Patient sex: M
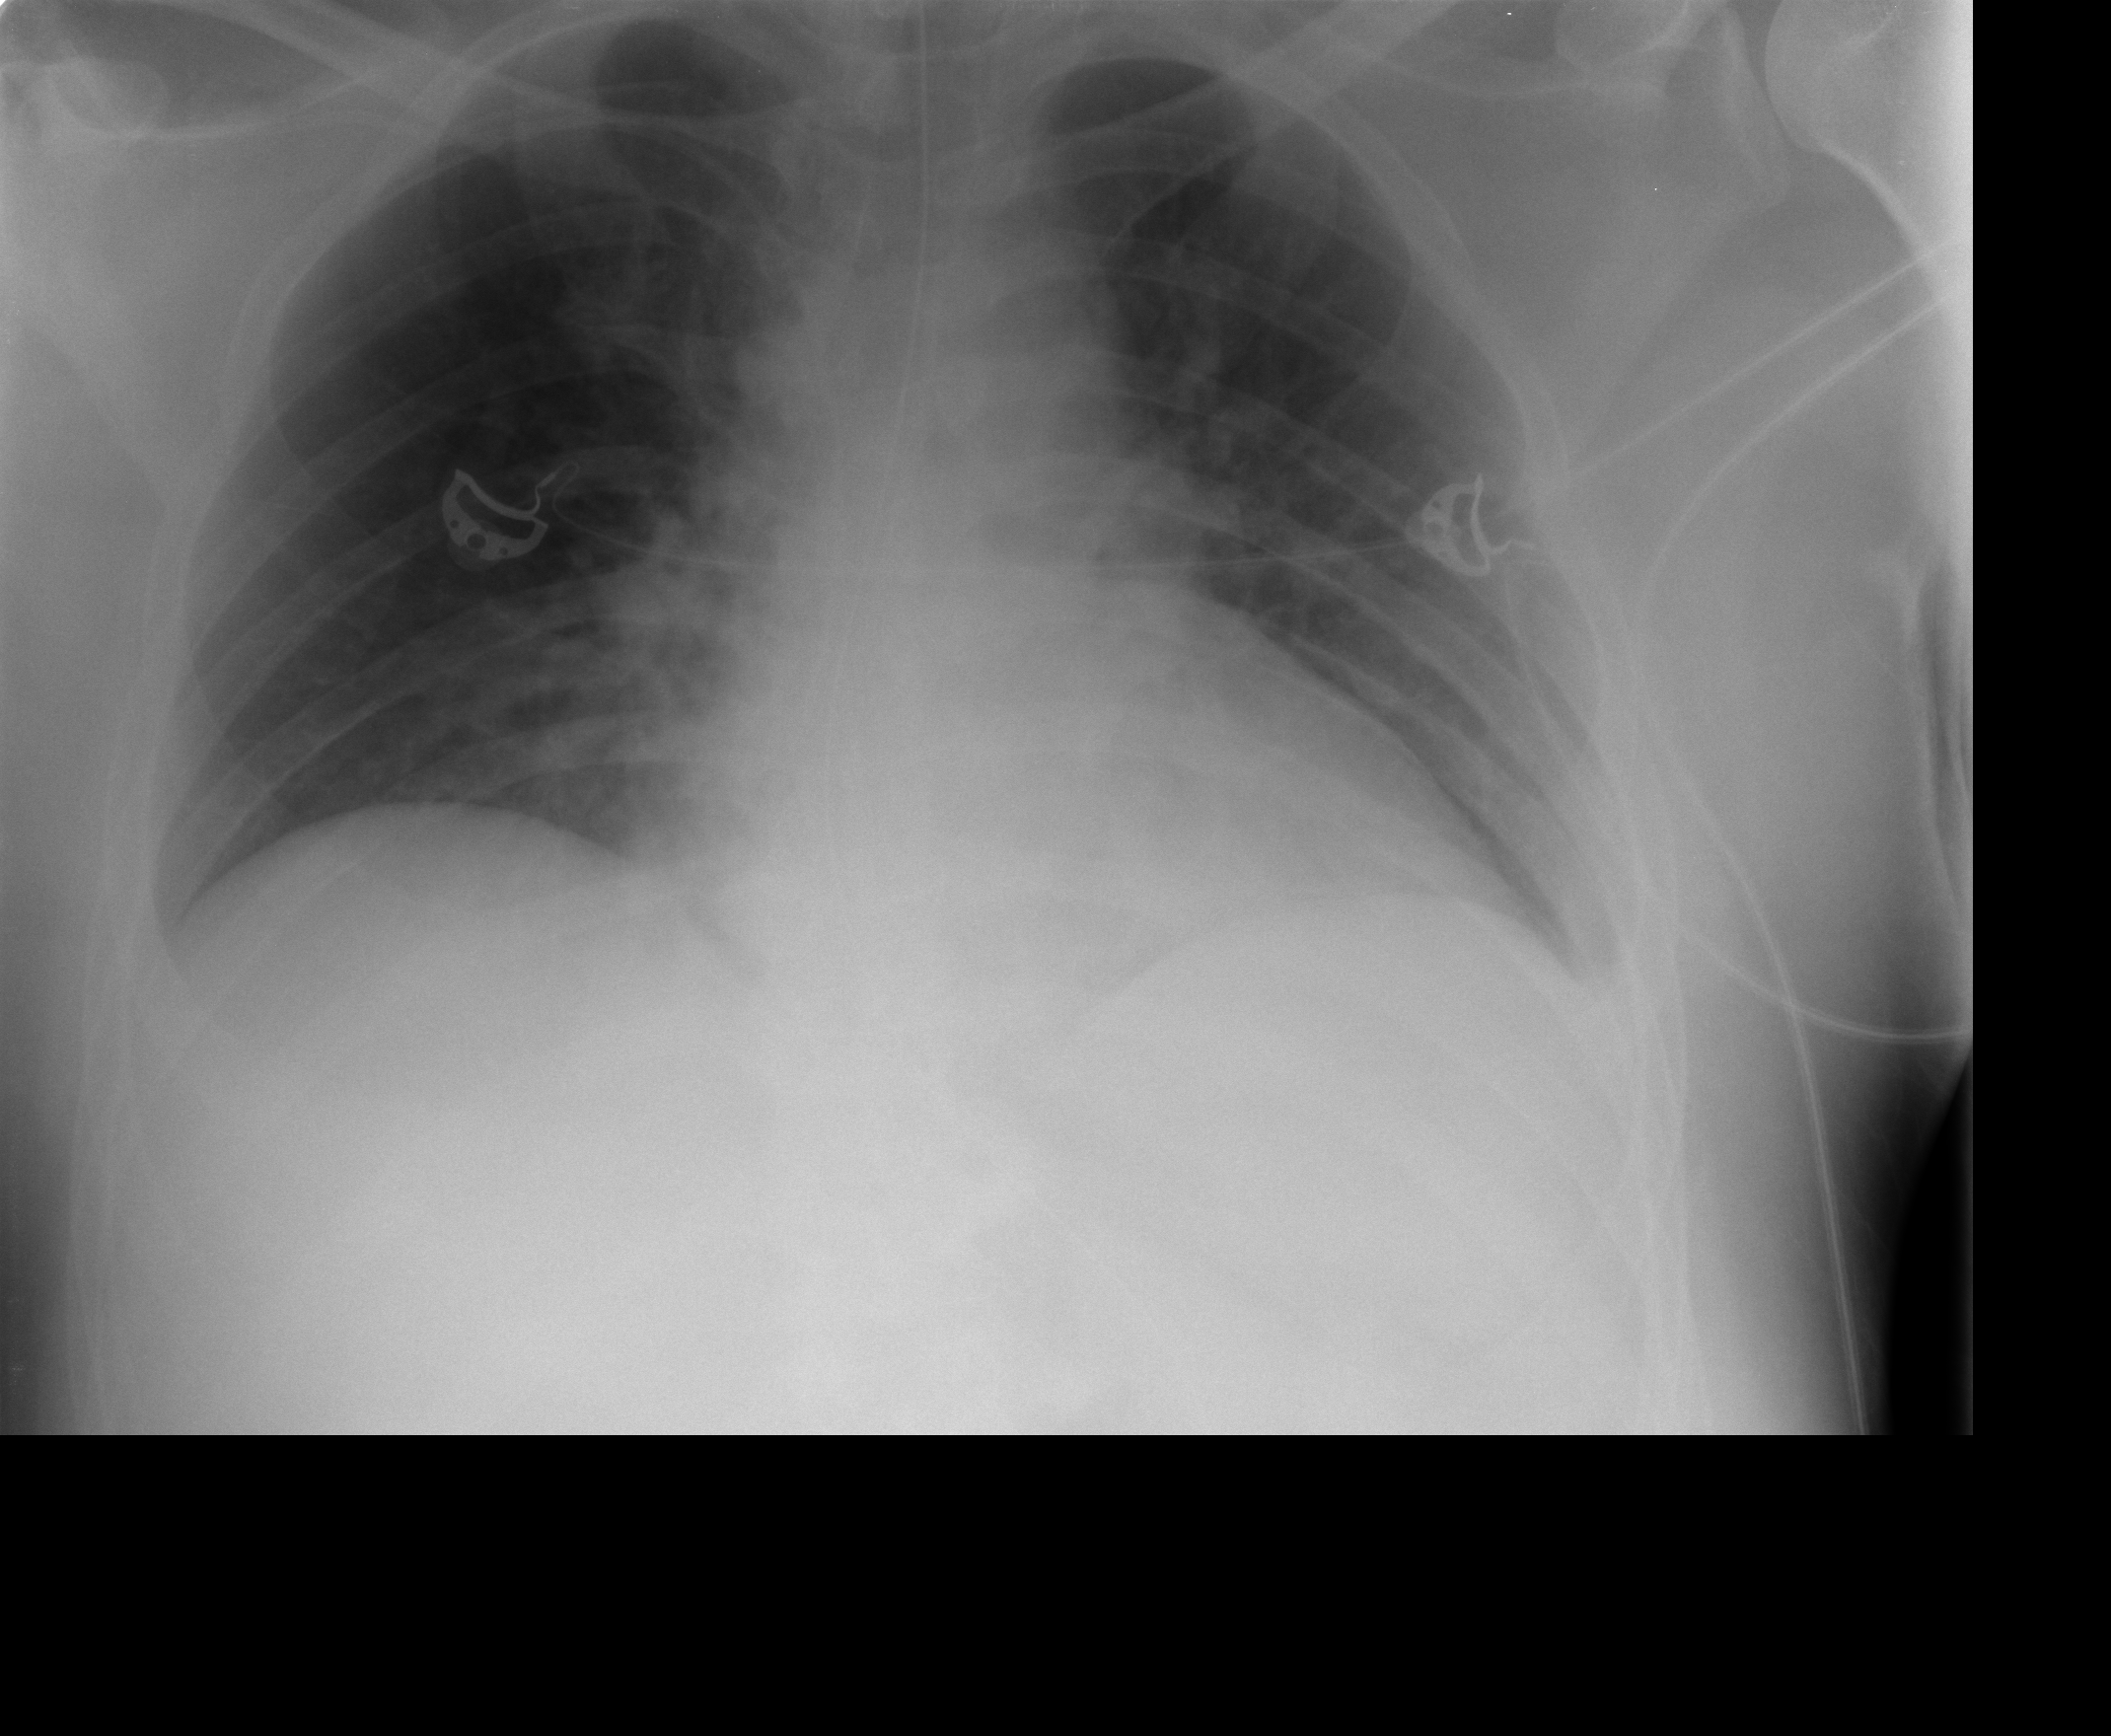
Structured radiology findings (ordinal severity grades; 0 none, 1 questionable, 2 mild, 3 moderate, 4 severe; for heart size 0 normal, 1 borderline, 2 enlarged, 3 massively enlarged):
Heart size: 0
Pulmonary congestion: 2
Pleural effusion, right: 0
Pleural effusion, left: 0
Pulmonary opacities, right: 0
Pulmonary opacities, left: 0
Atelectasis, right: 0
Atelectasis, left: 0